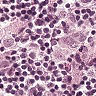
Metastatic tissue present: yes